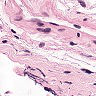
Metastatic tissue present: no